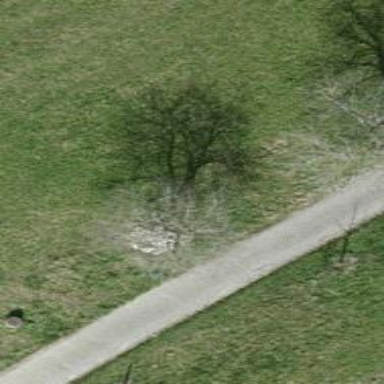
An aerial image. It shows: Single tag "natural: tree."